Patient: sex M, age 23
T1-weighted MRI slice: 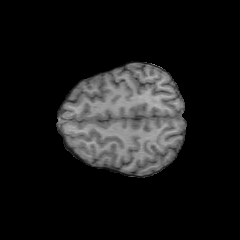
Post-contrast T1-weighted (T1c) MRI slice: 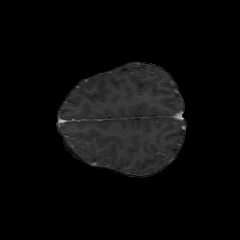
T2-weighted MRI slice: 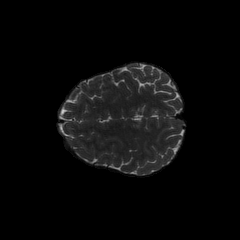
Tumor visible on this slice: no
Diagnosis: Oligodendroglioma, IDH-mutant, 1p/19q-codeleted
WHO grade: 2